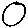
Label: circle